Platform: macOS
Application: Chrome
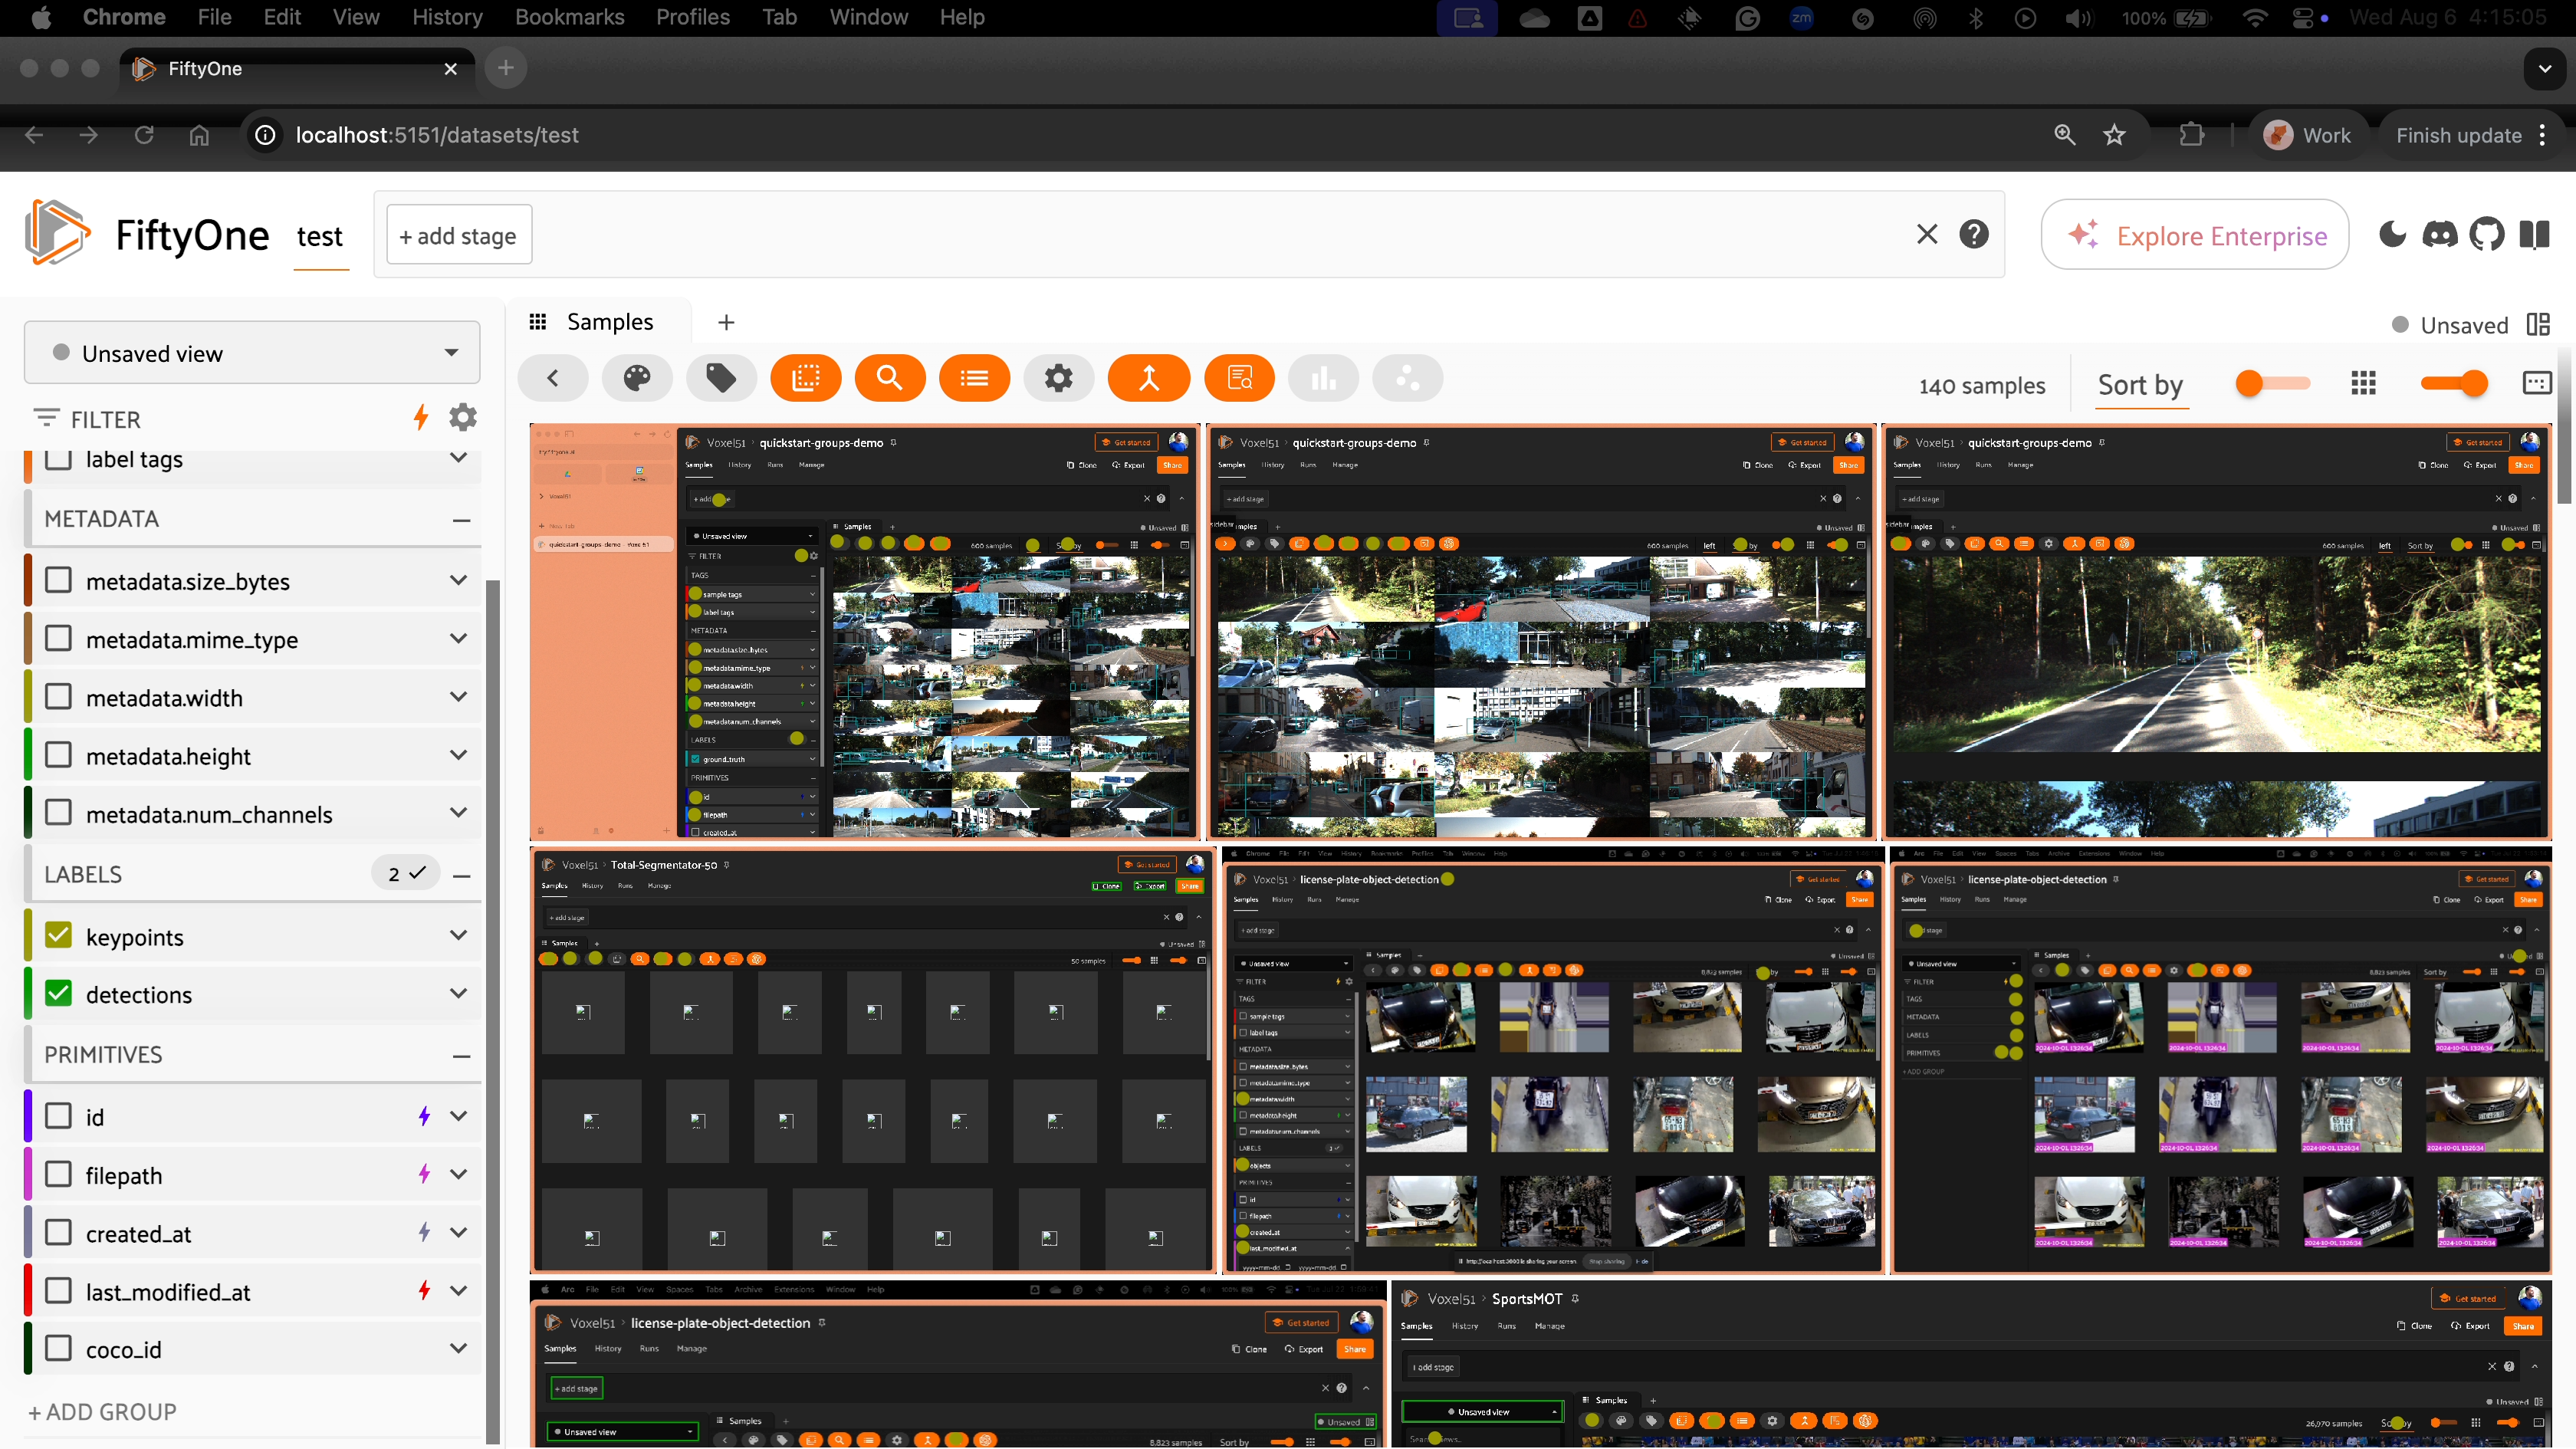
task_description: Learn more about view stages
action_type: click
element_info: Icon
steps_since_start: 1